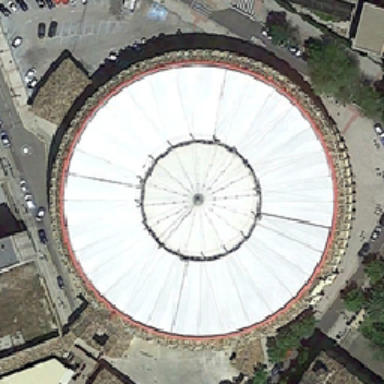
In one block there is a round white building with a park and other buildings .